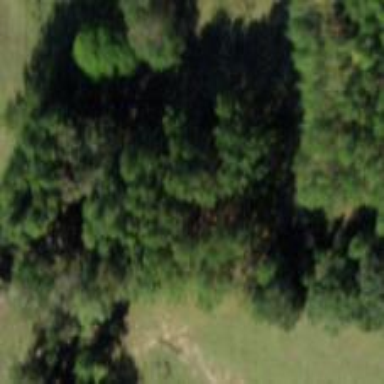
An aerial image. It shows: Mixed leaf woodland.